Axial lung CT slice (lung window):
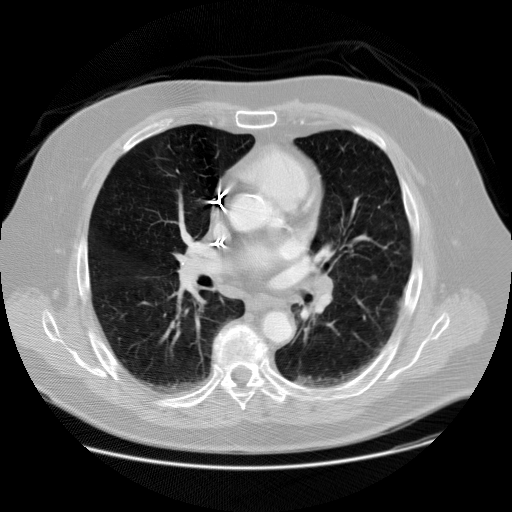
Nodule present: no